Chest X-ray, PA view. Patient: 50 years old, sex F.
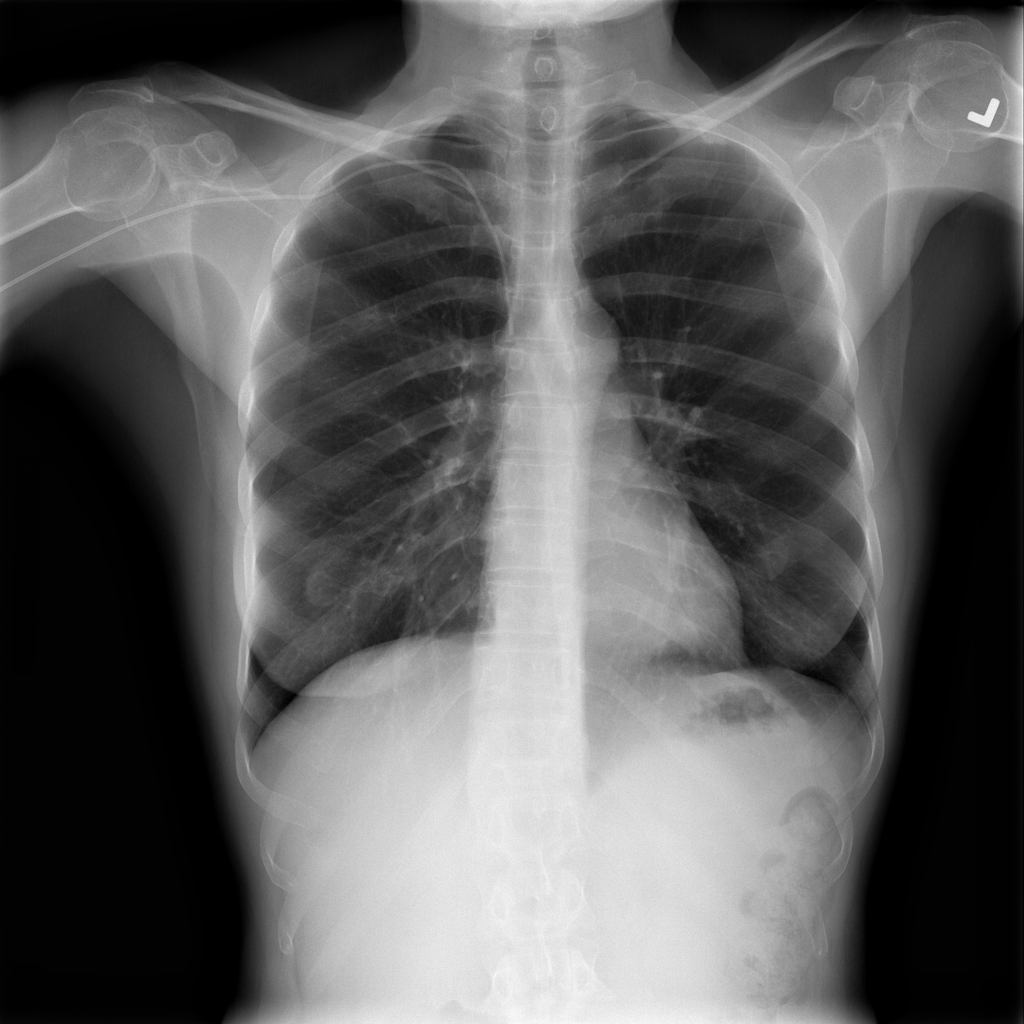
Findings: No Finding